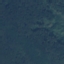
Label: Forest